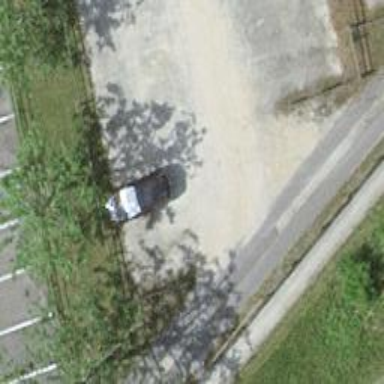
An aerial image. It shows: Road serving as parking aisle.